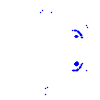
Particle: electron